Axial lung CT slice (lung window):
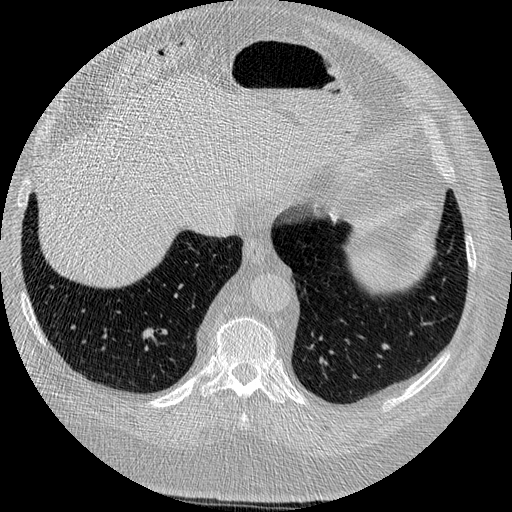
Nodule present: no